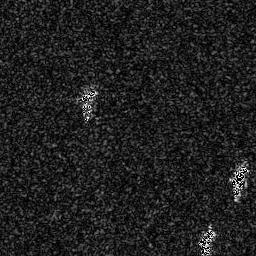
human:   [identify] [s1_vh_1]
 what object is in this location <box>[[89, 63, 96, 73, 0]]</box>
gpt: <ref>1 small ship at the right</ref>